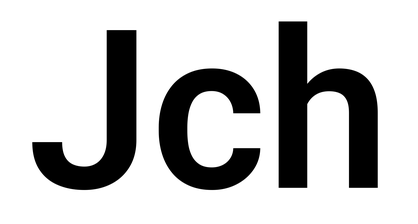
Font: Roboto_SemiBold